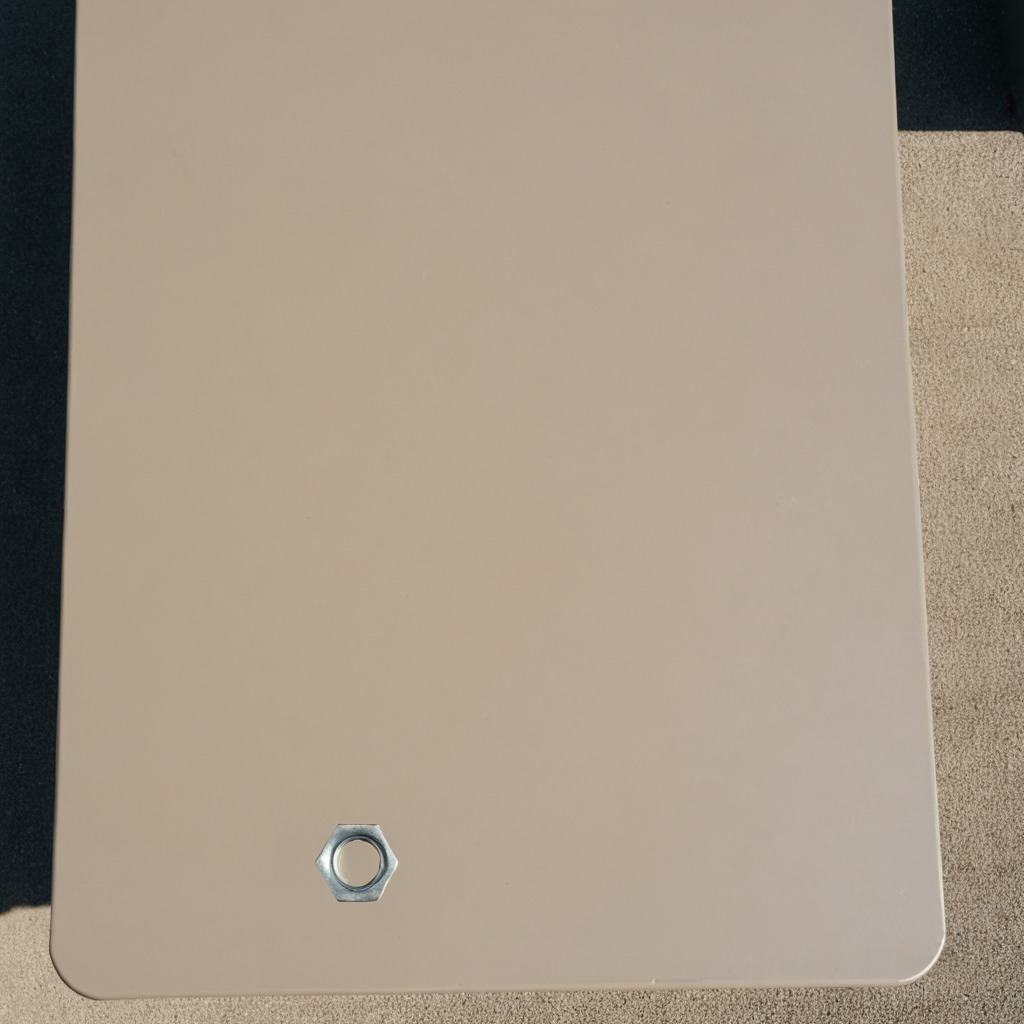
A metal nut is lying on the clean utility table in a temporary outdoor tool station.